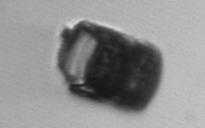
Label: Paralia_sulcata